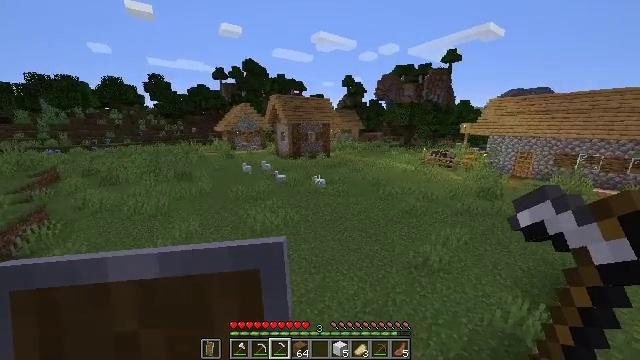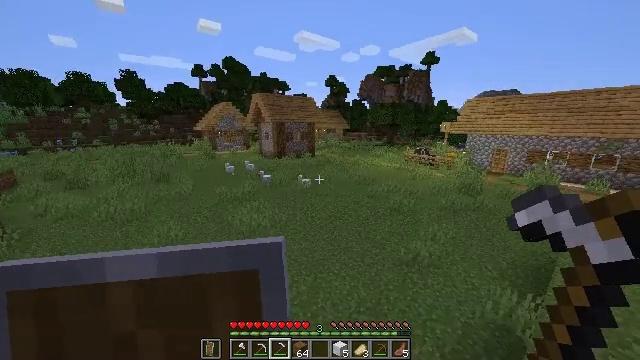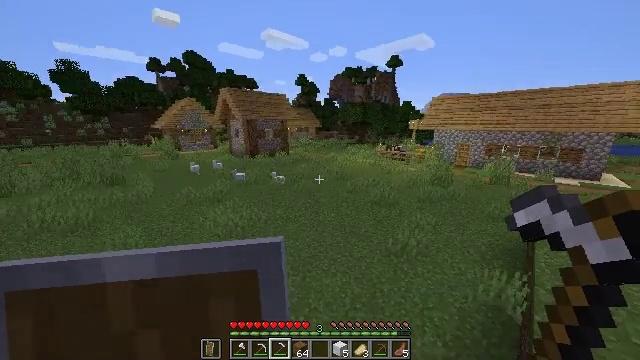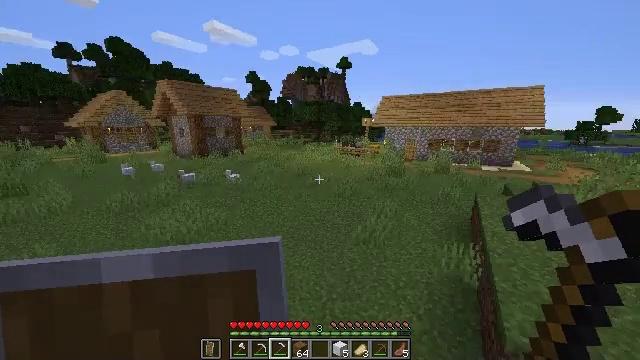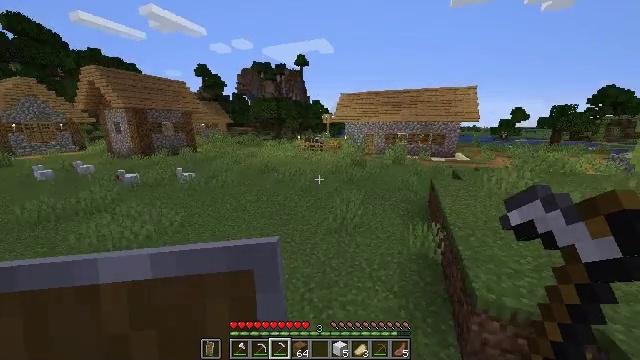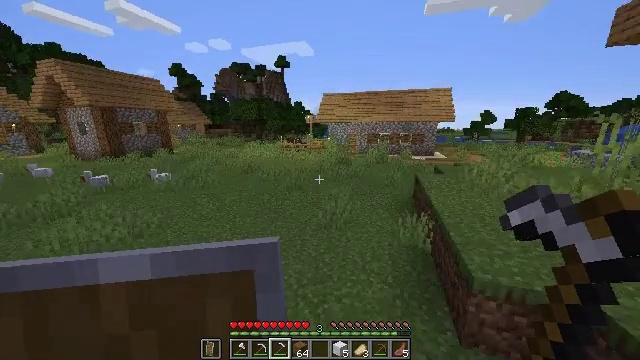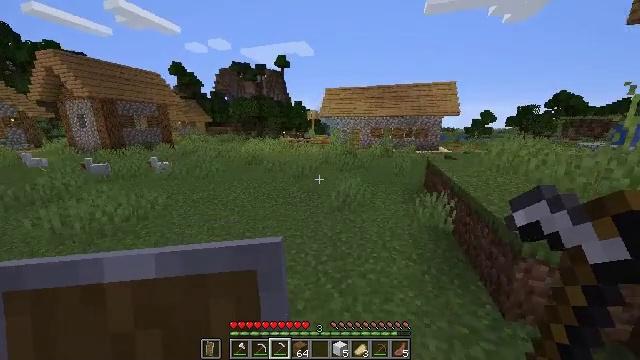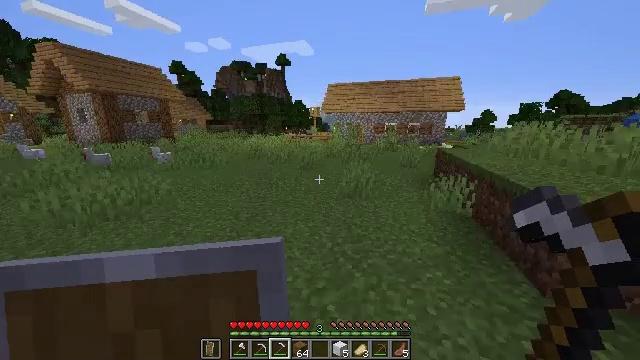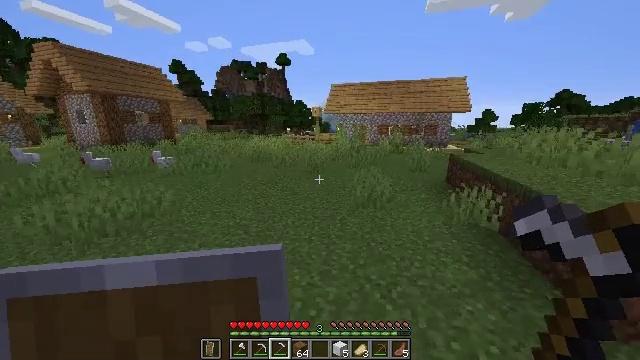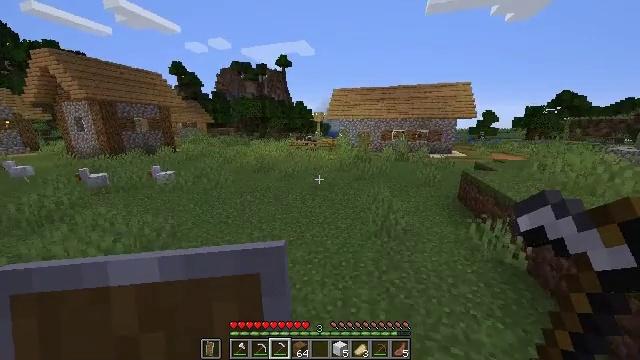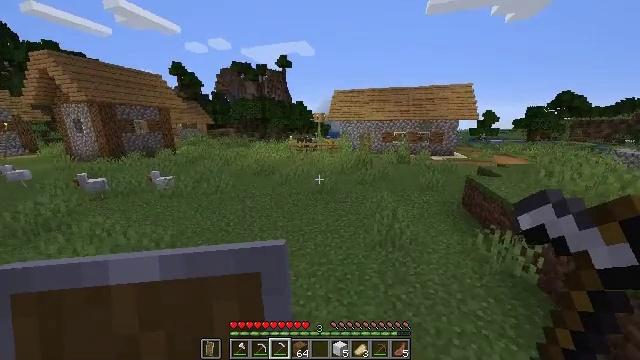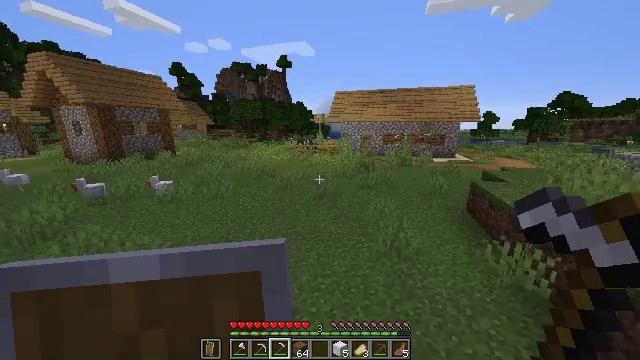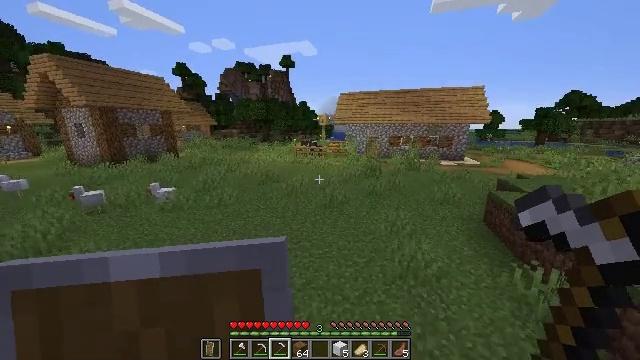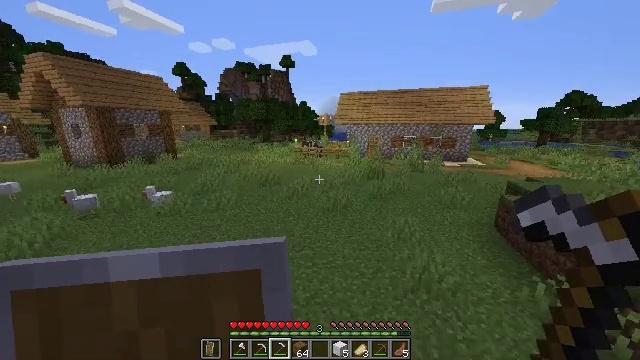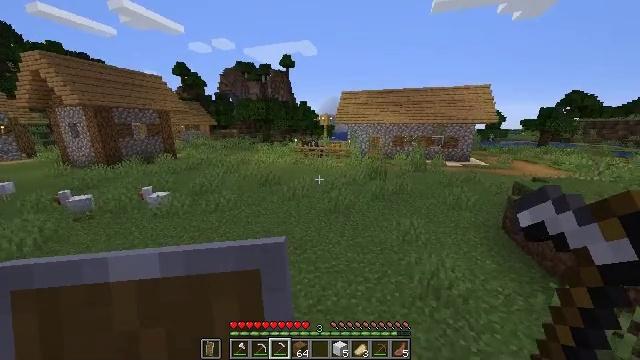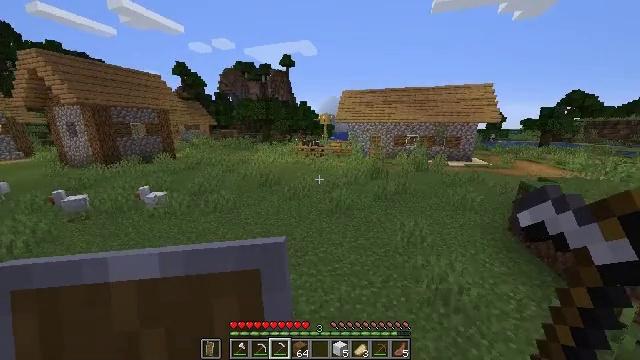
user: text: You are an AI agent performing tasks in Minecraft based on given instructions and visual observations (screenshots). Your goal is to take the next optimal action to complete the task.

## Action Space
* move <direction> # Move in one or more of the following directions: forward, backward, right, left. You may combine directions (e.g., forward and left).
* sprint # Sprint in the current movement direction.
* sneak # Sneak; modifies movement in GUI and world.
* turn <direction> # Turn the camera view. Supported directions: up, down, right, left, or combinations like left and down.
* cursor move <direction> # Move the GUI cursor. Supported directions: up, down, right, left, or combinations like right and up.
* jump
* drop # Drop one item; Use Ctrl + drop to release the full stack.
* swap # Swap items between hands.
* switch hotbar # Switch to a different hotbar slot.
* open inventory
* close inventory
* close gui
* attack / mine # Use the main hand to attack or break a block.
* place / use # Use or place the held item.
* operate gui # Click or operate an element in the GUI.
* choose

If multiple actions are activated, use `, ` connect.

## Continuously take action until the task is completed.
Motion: motion action
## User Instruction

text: Mine the composter block.
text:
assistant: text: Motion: move forward and move left, sprint, turn right, jump
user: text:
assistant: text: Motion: move forward and move left, sprint, turn right, jump
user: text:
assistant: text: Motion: move forward and move left, sprint, turn right, jump
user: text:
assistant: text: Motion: move forward and move left, sprint, turn right, jump
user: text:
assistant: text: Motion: move forward and move left, sprint, turn right, jump
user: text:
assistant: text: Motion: move forward, sprint, jump
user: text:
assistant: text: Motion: move forward, sprint, jump
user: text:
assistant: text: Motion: move forward, sprint, jump
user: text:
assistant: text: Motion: move forward, sprint, jump
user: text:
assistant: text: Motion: move forward, sprint, jump
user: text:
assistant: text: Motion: move forward, sprint, jump
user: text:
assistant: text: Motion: move forward, sprint, jump
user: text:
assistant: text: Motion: move forward, sprint, jump
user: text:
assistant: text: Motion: move forward, sprint, jump
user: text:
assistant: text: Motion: move forward, sprint, jump
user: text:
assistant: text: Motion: move forward, sprint, jump
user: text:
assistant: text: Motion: move forward, sprint, jump
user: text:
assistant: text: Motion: move forward, sprint, jump
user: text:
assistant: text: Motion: move forward, sprint, jump
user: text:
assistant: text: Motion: move forward, sprint, jump
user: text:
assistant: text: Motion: move forward, sprint, turn left, jump
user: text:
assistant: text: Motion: move forward and move left, sprint, turn left, jump
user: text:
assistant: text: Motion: move forward and move left, sprint, turn left, jump
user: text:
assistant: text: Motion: move forward and move left, sprint, turn left and up, jump
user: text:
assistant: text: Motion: move forward and move left, sprint, jump
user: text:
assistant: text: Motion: move forward and move left, sprint, jump
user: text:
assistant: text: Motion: move forward and move left, sprint, jump
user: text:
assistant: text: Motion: move forward and move left, sprint, turn left, jump
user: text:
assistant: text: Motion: move forward and move left, sprint, turn left, jump
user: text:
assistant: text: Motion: move forward and move left, sprint, jump